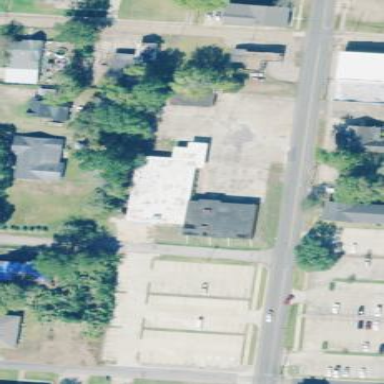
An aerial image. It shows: Commercial building.